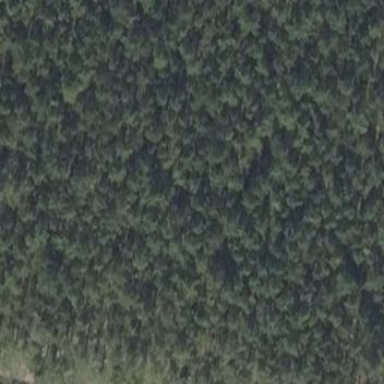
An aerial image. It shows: Forest with needle-leaved trees.